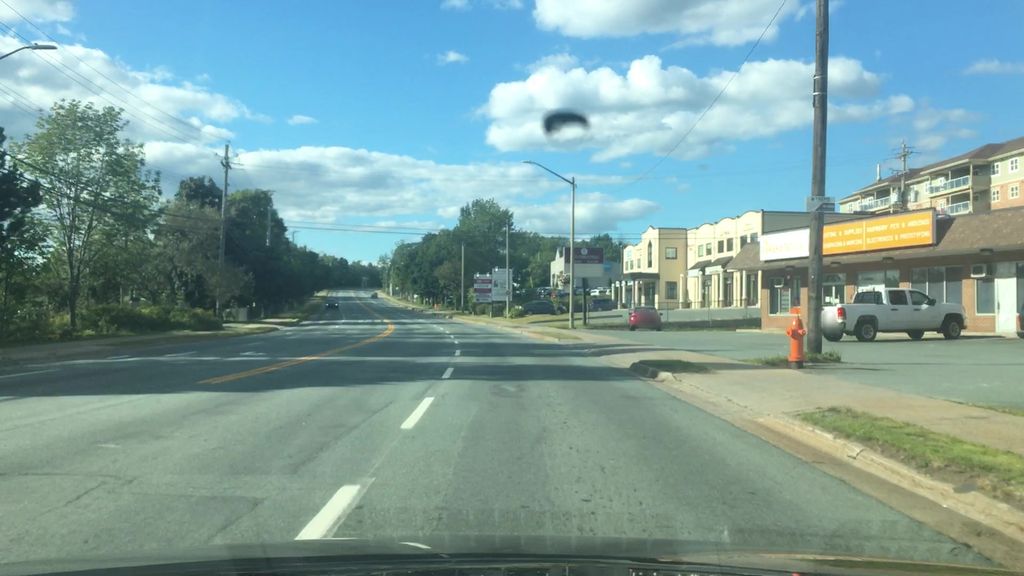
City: halifax